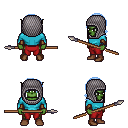
a pixel art fantasy rpg character, male body template, orc, green skin, teal long-sleeve shirt, red pants, white cyan long bangs hairstyle, chain hood, leather bracers, brown shoes, spear, four views (front, back, left, right), 2x2 character sprite sheet, small pixel art, hard edges, no anti-aliasing